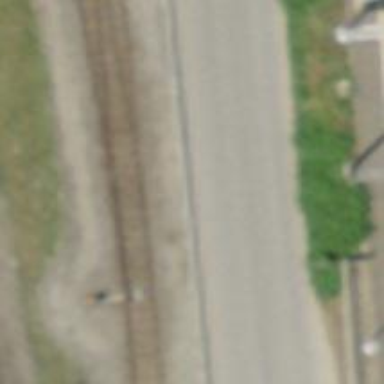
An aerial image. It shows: Railway switch.